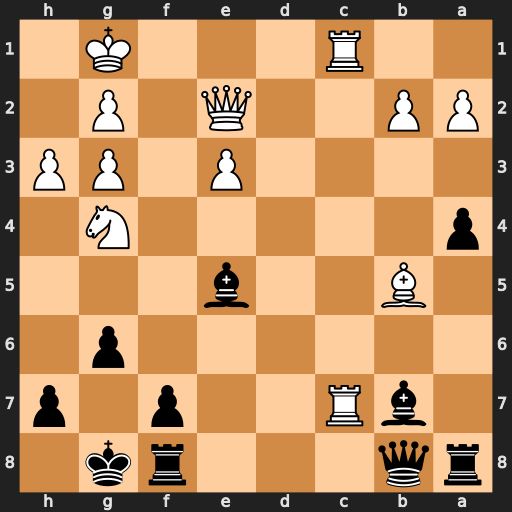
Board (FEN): rq3rk1/1bR2p1p/6p1/1B2b3/p5N1/4P1PP/PP2Q1P1/2R3K1
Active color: b
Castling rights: -
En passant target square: -
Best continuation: Bxc7 Nf6+ Kg7